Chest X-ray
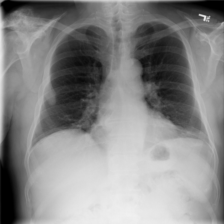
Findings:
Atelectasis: positive
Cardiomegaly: negative
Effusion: negative
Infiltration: negative
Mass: negative
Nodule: negative
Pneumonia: negative
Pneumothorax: negative
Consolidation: negative
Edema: negative
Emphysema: negative
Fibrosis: negative
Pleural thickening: negative
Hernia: negative